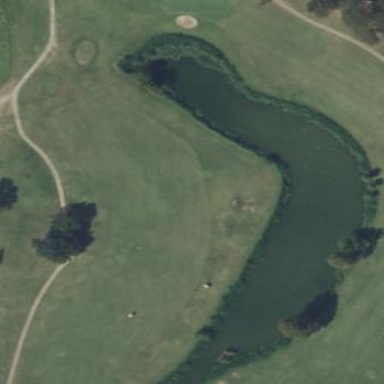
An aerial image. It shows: Scenic view of water hazard on golf course. The natural water feature adds beauty to the landscape.